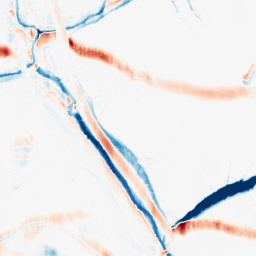
Category: morphological
Decomposition family: morphological_ellipse
Decomposition parameters: operation: average
width: 20
height: 5
Upsampling method: linear_exact
Upsampling parameters: scale: 2
Upsampling scale: 2